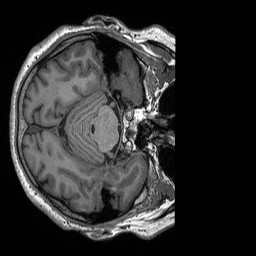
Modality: T1w
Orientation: axial
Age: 51
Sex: male
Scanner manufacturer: siemens
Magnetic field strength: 3 T
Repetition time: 2.4 s
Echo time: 0.00226 s